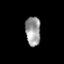
Tissue: prostate
Cell type: T cells
Senescence score: 0.2903
Nuclear area (px): 433
Mean DAPI intensity: 153.43